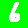
Digit: 6